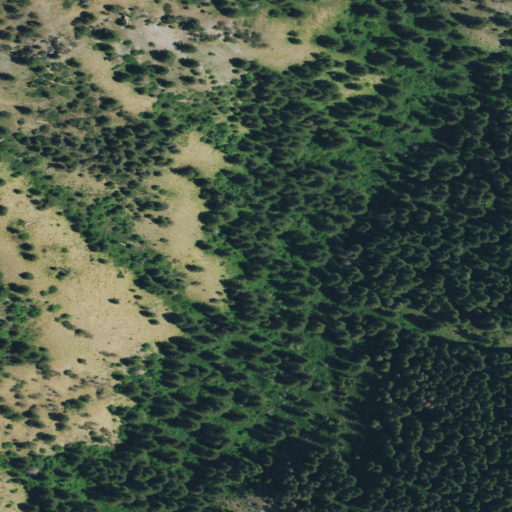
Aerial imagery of mountain in Idaho named Ross Peak containing evergreen forest, shrub, and deciduous forest